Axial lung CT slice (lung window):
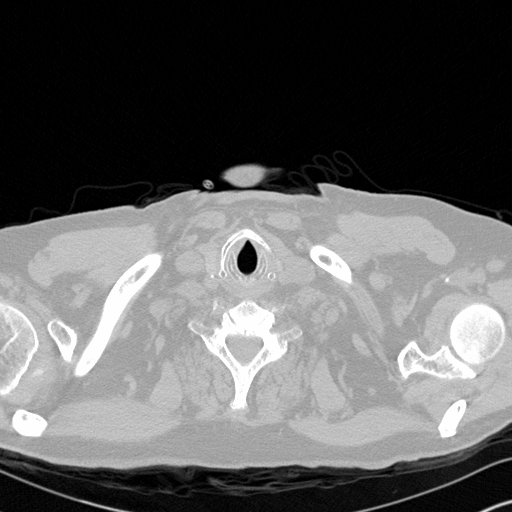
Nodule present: no